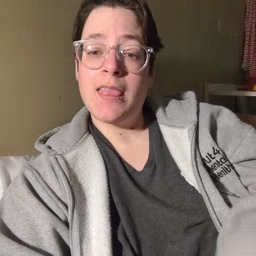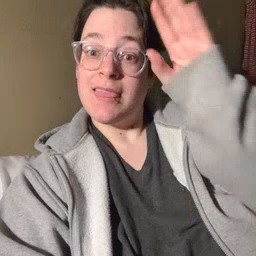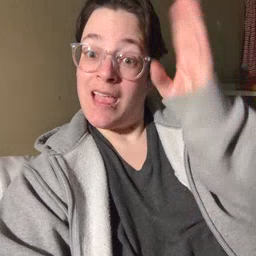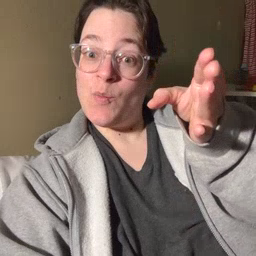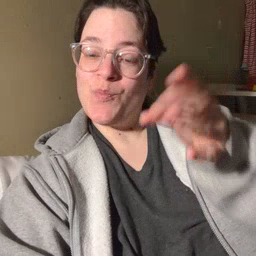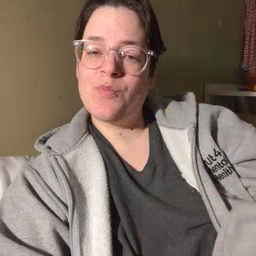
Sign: hello